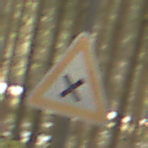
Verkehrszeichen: KreuzungOderEinmuendung
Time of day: MorningAfternoon
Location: Outdoor (Nature)
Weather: Overcast
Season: Winter
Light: Natural